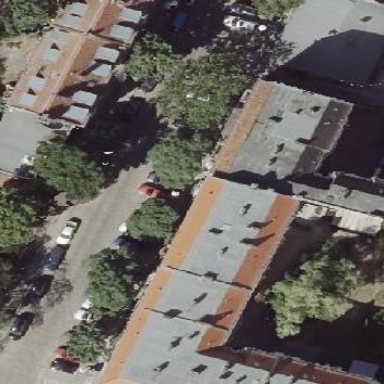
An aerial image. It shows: Unique apartment building with double saltbox roof shape.